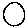
Label: circle